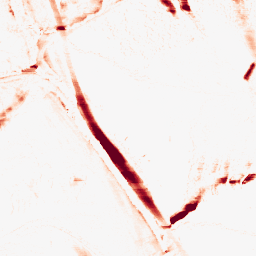
Category: morphological
Decomposition family: morphological_ellipse
Decomposition parameters: operation: opening
width: 5
height: 20
Upsampling method: cubic_catmull_rom
Upsampling parameters: scale: 2
Upsampling scale: 2